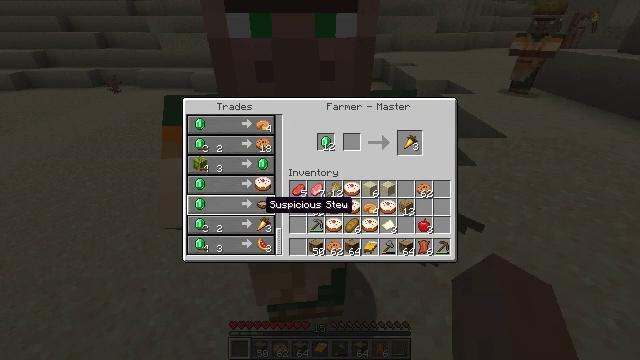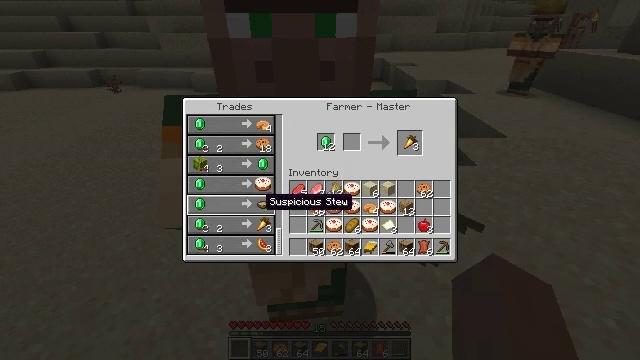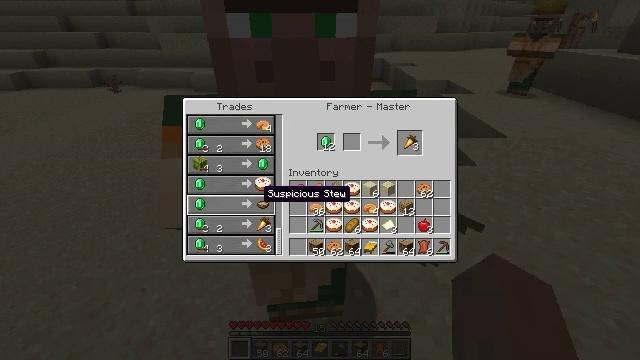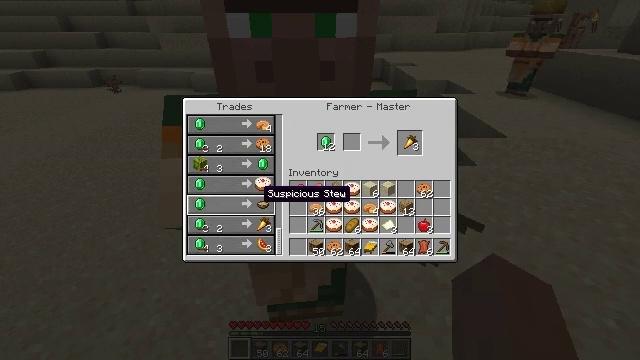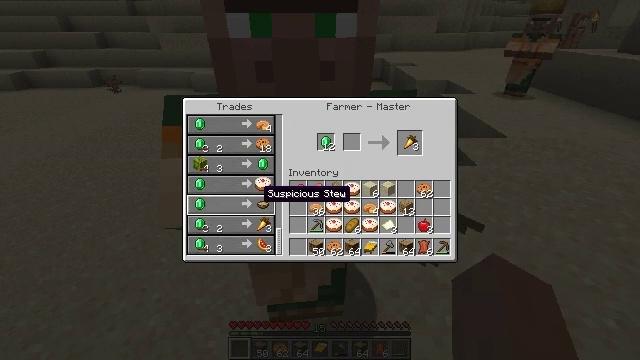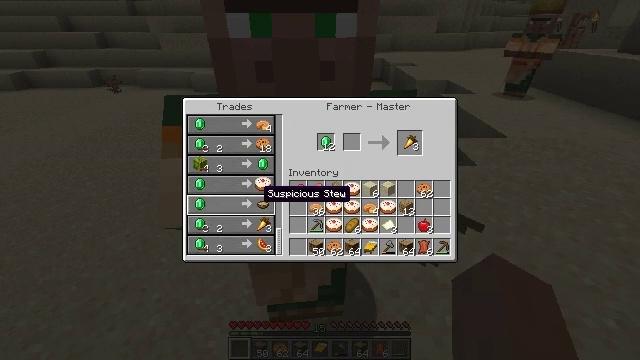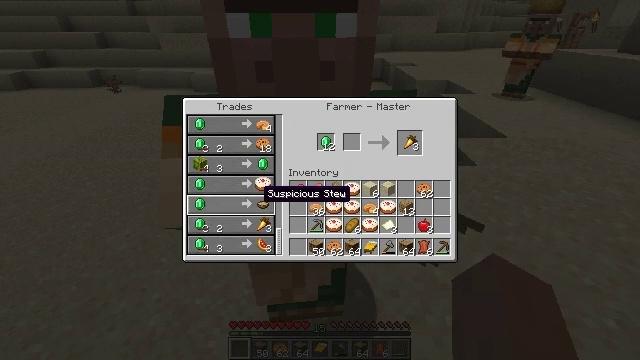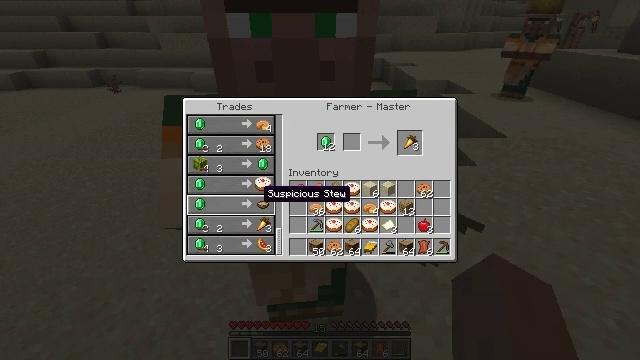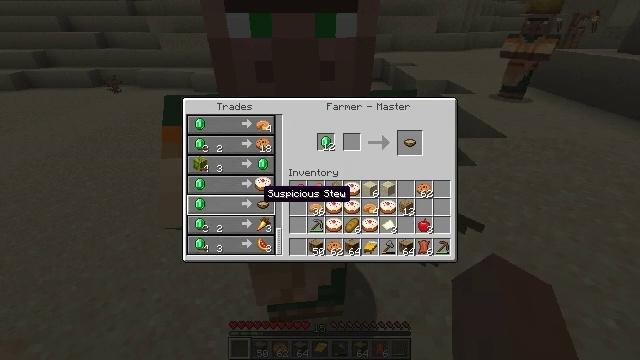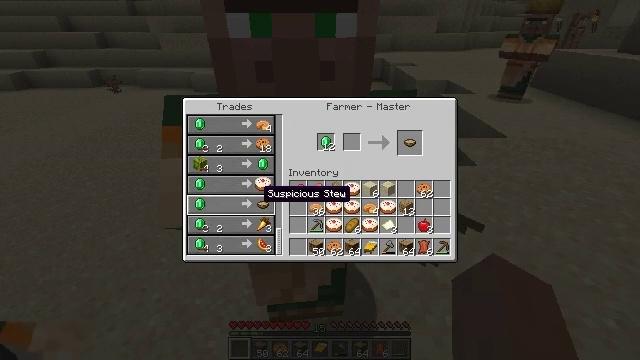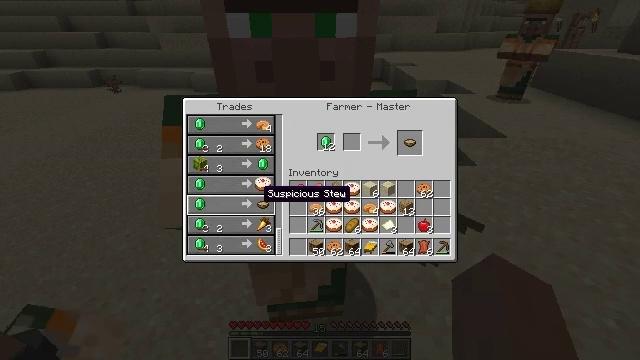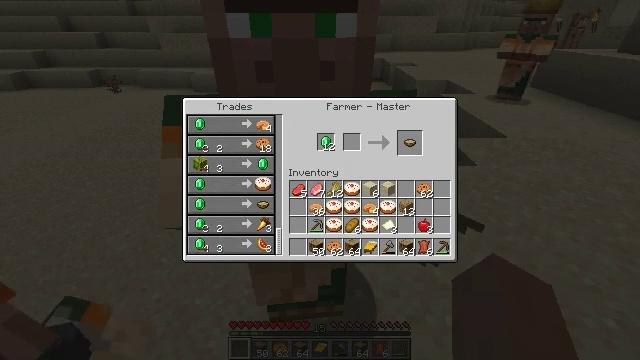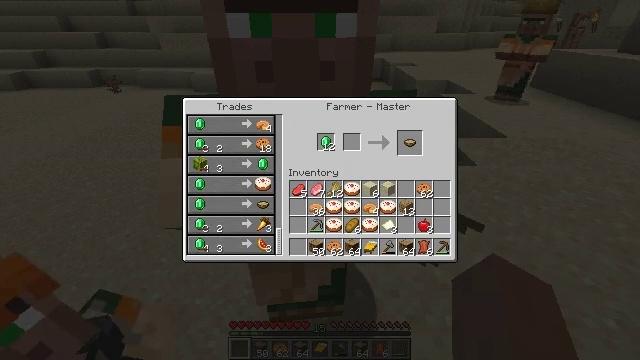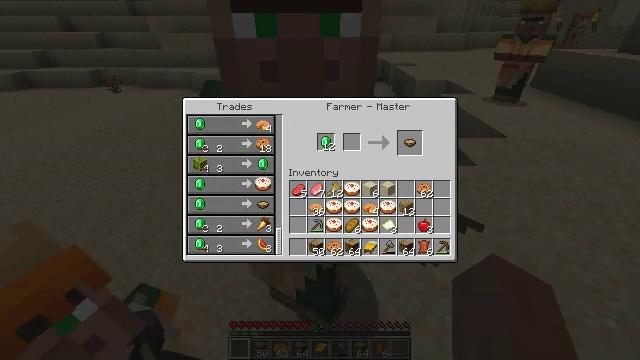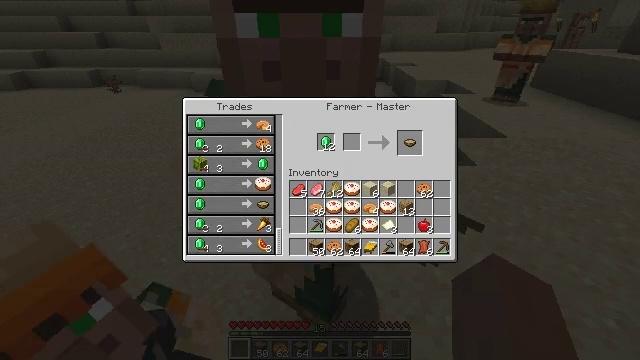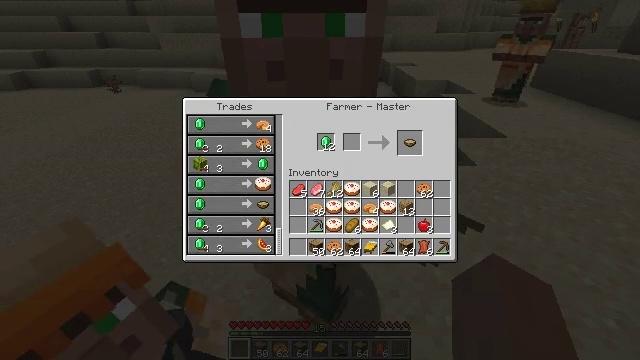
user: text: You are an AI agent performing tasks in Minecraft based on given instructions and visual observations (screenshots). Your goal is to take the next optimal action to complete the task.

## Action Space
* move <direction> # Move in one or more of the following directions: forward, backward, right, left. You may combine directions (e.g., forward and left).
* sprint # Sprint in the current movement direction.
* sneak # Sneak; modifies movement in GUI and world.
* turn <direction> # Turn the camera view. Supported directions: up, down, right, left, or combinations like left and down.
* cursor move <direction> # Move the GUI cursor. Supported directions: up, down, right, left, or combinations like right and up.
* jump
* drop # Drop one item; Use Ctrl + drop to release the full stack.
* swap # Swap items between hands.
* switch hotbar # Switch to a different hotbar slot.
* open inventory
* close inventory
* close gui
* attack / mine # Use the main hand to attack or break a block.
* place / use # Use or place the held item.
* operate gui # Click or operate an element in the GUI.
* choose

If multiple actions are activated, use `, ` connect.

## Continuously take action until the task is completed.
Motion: motion action
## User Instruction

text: Create a suspicious stew with dandelion.
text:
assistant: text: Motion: no_op
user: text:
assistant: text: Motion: cursor move up
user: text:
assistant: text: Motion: no_op
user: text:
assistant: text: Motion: no_op
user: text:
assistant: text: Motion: no_op
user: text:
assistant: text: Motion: no_op
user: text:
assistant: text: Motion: no_op
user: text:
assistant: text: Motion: operate gui
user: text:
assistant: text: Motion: operate gui
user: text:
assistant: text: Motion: operate gui
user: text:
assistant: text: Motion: cursor move right
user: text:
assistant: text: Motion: cursor move right and up
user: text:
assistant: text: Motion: cursor move right and up
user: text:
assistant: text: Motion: cursor move right and up
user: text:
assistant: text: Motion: no_op
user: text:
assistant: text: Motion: cursor move left and down
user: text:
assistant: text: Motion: cursor move left and down
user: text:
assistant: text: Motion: cursor move left
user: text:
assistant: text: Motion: no_op
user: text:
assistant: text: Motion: no_op
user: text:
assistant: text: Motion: no_op
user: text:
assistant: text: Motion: no_op
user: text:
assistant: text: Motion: no_op
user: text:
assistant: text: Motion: no_op
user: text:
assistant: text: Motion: operate gui
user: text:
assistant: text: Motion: operate gui
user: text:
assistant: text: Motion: no_op
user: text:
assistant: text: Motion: no_op
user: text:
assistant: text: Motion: no_op
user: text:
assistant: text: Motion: no_op